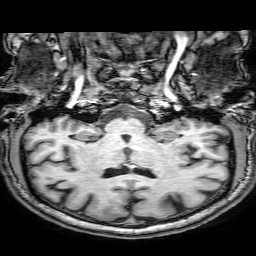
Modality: T1w
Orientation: sagittal
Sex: male
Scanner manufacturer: philips
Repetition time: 0.008174 s
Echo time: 0.00376 s